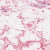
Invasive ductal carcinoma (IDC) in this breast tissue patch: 0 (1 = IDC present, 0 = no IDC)